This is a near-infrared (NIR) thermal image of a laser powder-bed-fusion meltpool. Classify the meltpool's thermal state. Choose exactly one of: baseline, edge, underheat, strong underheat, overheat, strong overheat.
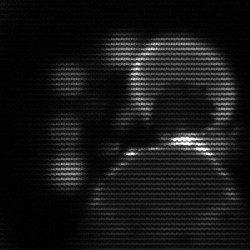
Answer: edge